Question: So I am unit testing my ViewController, and as soon as it calls viewDidLoad my test crashes, because in my code I try to add a barButtonItem to my navigationBar and it does not exist.
How can I make this separation while unit testing my viewController
It crashes on the second line, any suggestions? so it's not a navigationBar because at this point I haven't added my toolbar to my navigationBar yet
'''
UIToolbar *toolBar = [[UIToolbar alloc] init];
[toolBar setItems:items animated:NO];
'''
I am running 'SenTestCase's and I get no exception traces

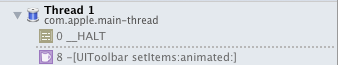
Answer: You need to ensure that the controller has constructed it's view first. Accessing the <URL> on 'UIViewController' should trigger the creation of the 'UIView' it's controlling: '[mycontroller view]'.